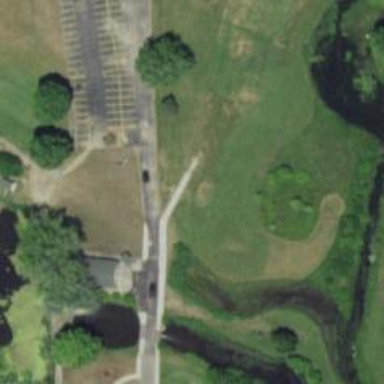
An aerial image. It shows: Service road designated as golf cart path.